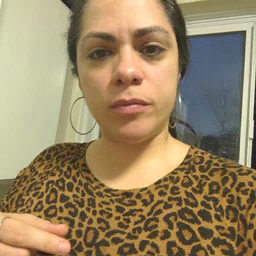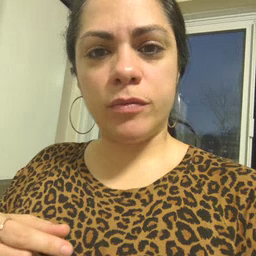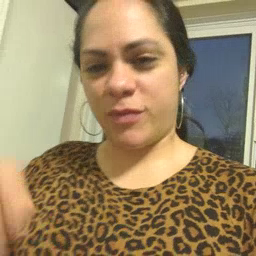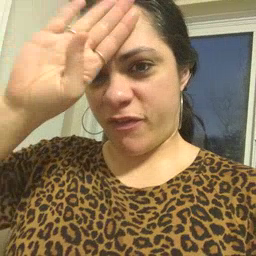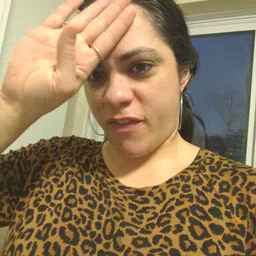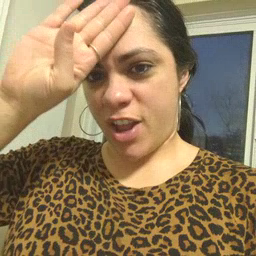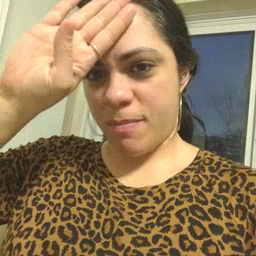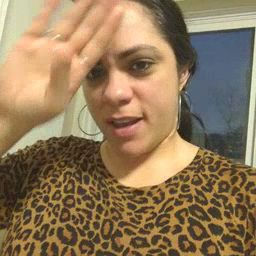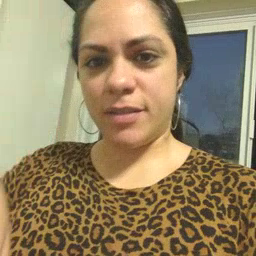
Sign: fireman